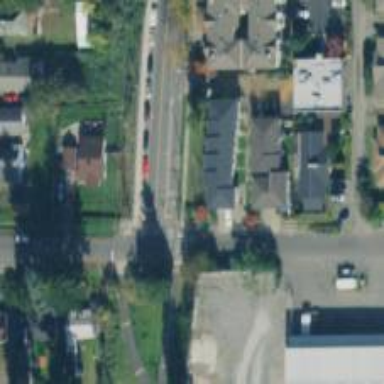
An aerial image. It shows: Residential road with sidewalk on the left side.